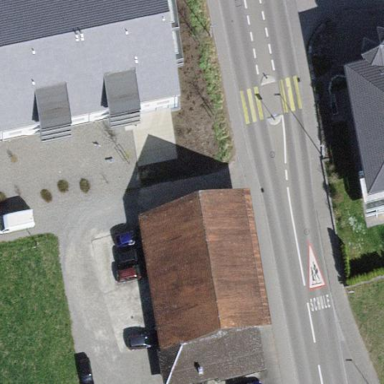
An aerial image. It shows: Garage.